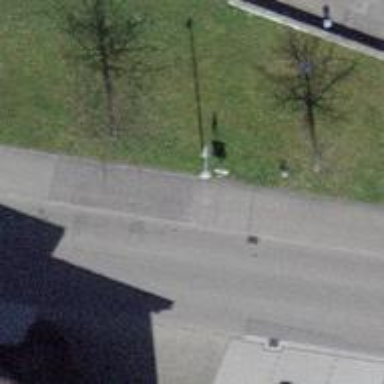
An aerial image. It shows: Bus stop with platform for public transport.